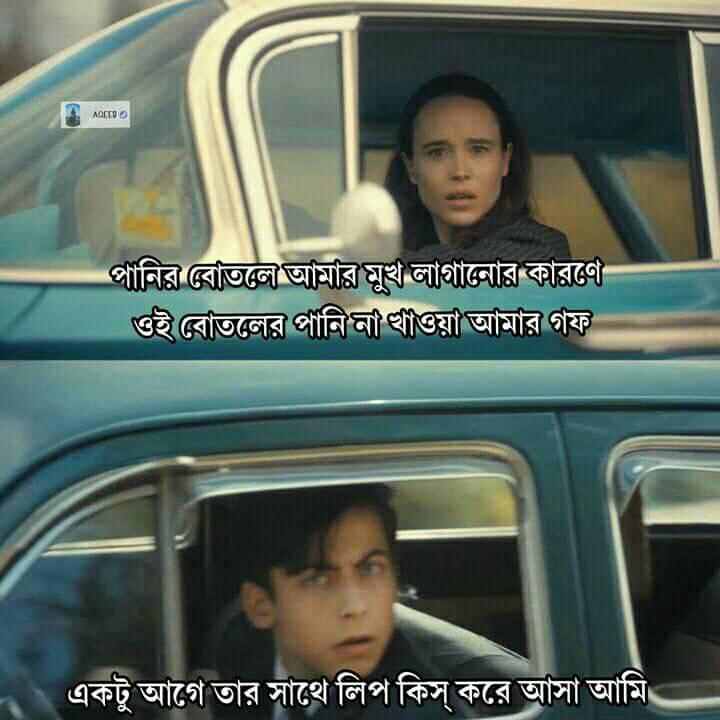
Caption: পানির বোতলে আমার মুখ লাগানোর কারণে ওই বোতলের পানি না খাওয়া আমার গরু       একটু আগে তার সাথে লিপ কিস করে আসা আমি
Label: hate